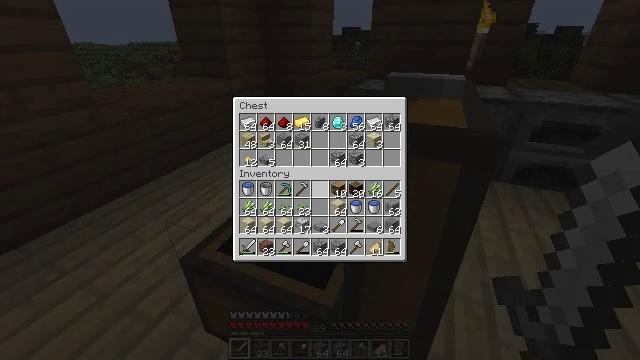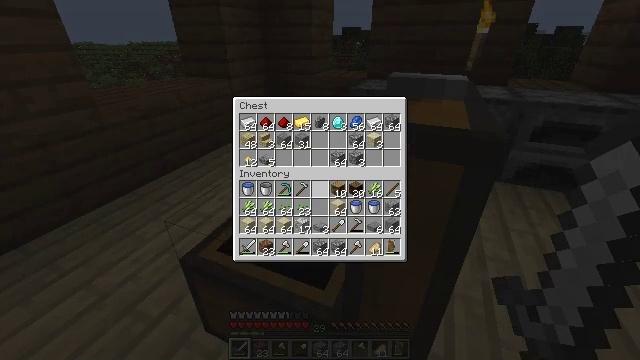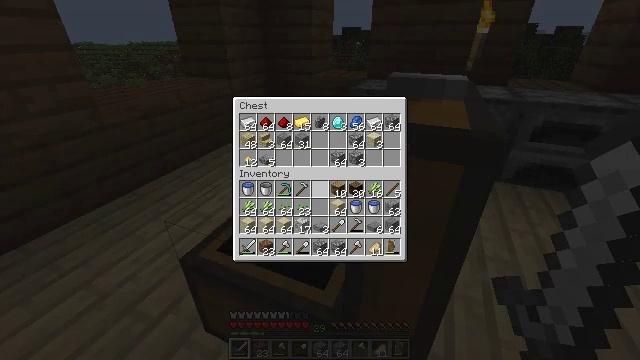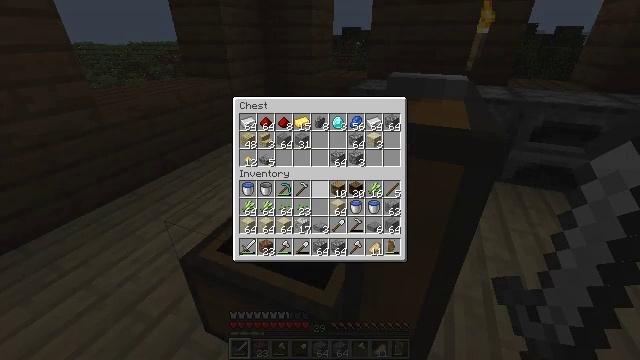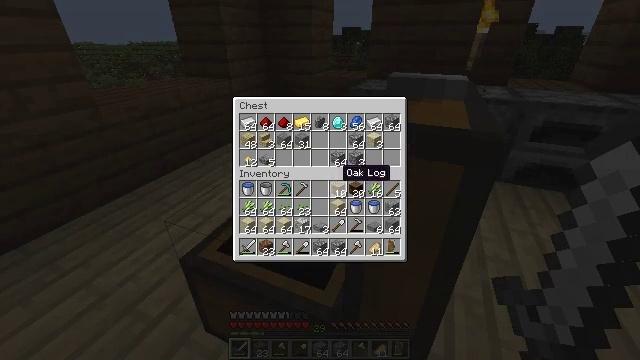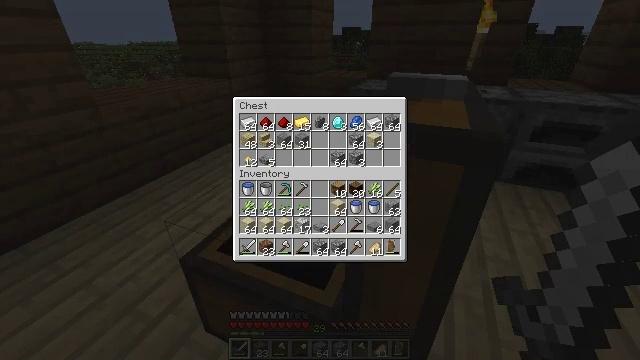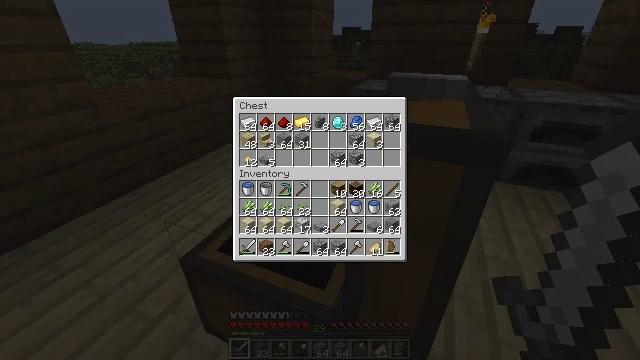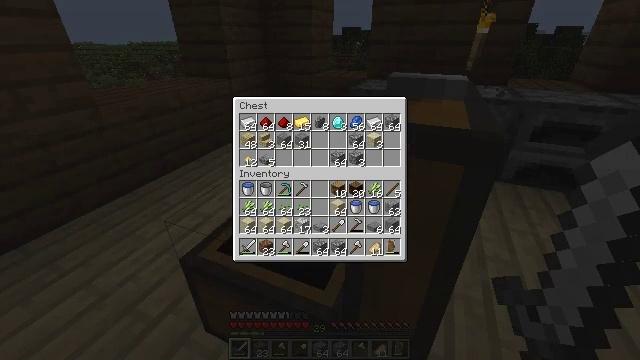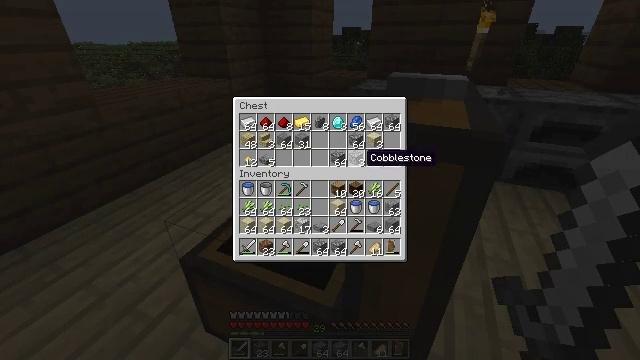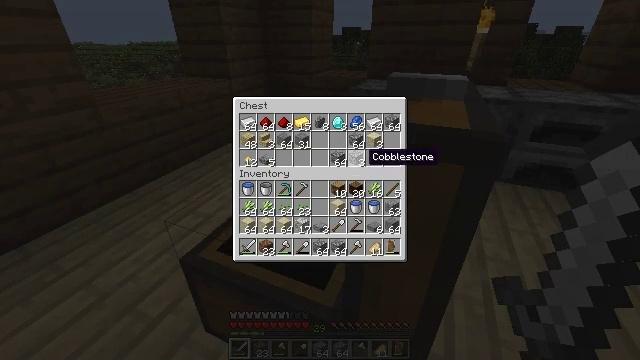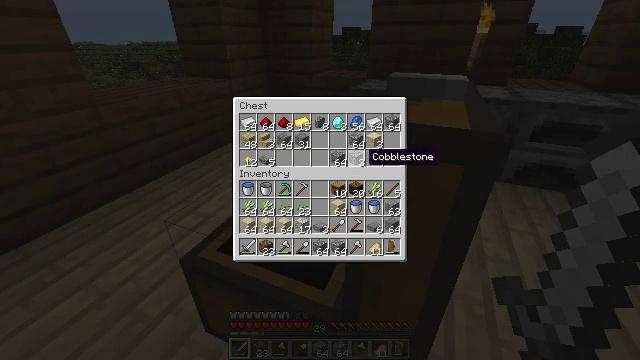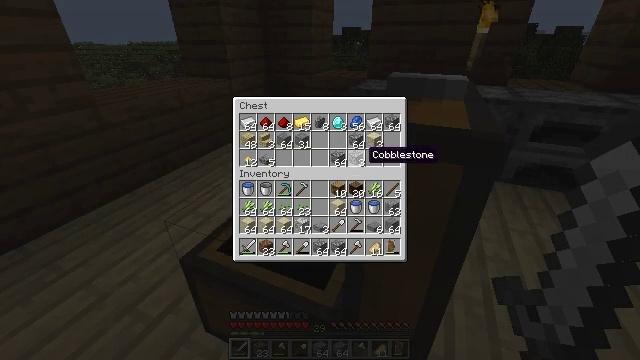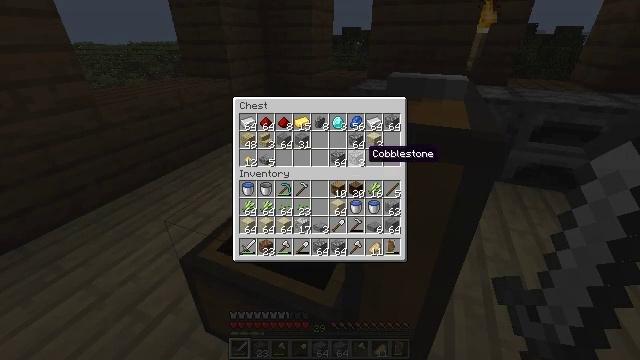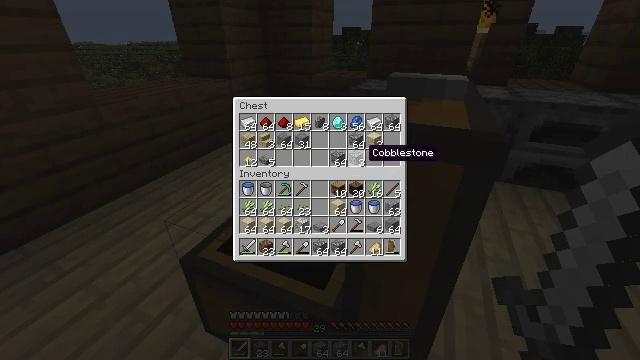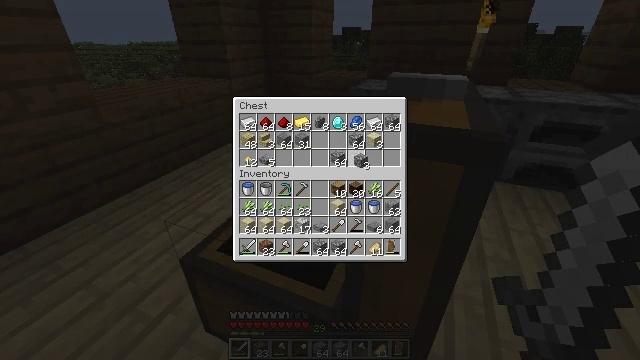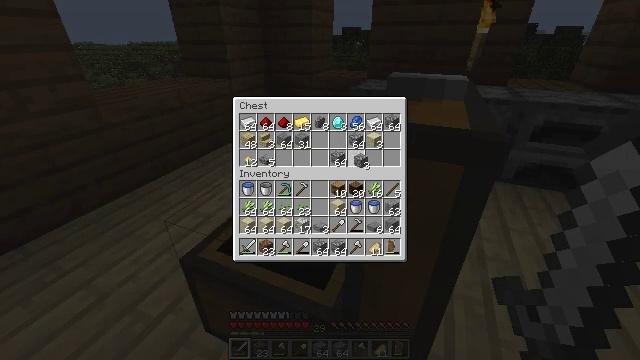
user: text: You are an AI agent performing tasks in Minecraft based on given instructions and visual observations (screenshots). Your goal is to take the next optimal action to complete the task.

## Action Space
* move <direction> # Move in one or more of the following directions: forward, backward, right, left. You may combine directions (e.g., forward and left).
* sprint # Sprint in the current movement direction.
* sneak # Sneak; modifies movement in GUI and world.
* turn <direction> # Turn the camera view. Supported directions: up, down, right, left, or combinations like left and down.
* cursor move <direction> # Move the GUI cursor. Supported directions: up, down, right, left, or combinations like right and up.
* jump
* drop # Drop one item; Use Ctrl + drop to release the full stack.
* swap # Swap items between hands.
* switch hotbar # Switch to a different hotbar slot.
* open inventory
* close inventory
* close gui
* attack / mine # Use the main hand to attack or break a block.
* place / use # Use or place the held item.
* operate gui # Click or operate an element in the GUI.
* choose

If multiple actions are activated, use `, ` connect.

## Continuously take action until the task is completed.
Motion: motion action
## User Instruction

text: Use birch planks to make a birch trapdoor at the crafting table.
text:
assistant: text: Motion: no_op
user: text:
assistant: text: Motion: no_op
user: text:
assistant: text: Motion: no_op
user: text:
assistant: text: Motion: turn right
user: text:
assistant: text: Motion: turn right
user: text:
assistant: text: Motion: turn right
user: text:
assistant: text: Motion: no_op
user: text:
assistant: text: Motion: no_op
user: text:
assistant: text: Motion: no_op
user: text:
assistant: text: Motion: no_op
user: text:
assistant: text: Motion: no_op
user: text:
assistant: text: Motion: no_op
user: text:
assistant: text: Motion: no_op
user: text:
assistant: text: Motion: attack / mine
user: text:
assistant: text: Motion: attack / mine
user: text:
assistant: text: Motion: turn left, attack / mine
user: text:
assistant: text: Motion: turn left
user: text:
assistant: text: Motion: turn left and up
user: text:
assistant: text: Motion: turn up
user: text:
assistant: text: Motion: no_op
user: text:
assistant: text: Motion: attack / mine
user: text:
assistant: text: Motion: attack / mine
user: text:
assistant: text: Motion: no_op
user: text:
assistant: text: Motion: no_op
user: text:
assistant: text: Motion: no_op
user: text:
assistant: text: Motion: no_op
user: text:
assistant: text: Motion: no_op
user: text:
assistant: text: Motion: no_op
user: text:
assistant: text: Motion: turn down
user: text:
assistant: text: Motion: no_op